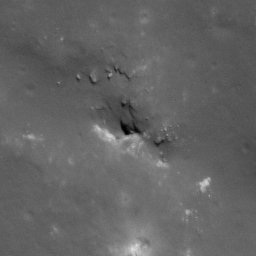
Pit: Copernicus 9
Host crater: Copernicus
Host type: impact_melt
Lunar coordinates: latitude 10.139, longitude 339.939